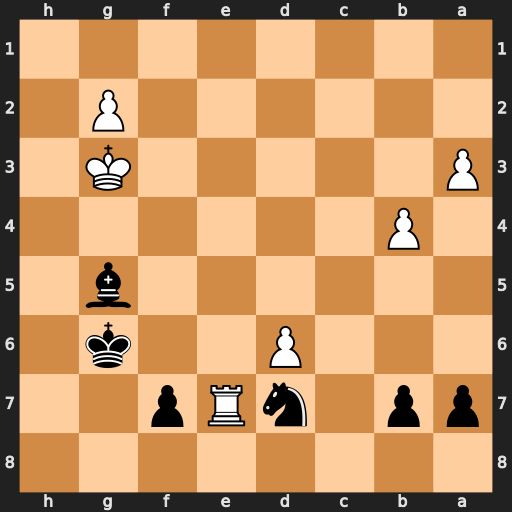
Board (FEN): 8/pp1nRp2/3P2k1/6b1/1P6/P5K1/6P1/8
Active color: b
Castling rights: -
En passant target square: -
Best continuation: Bxe7 dxe7 Nf6